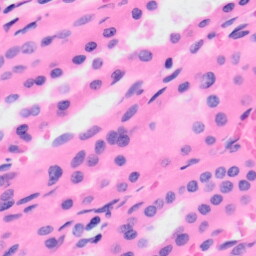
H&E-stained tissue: Kidney